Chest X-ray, AP view. Patient: 15 years old, sex M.
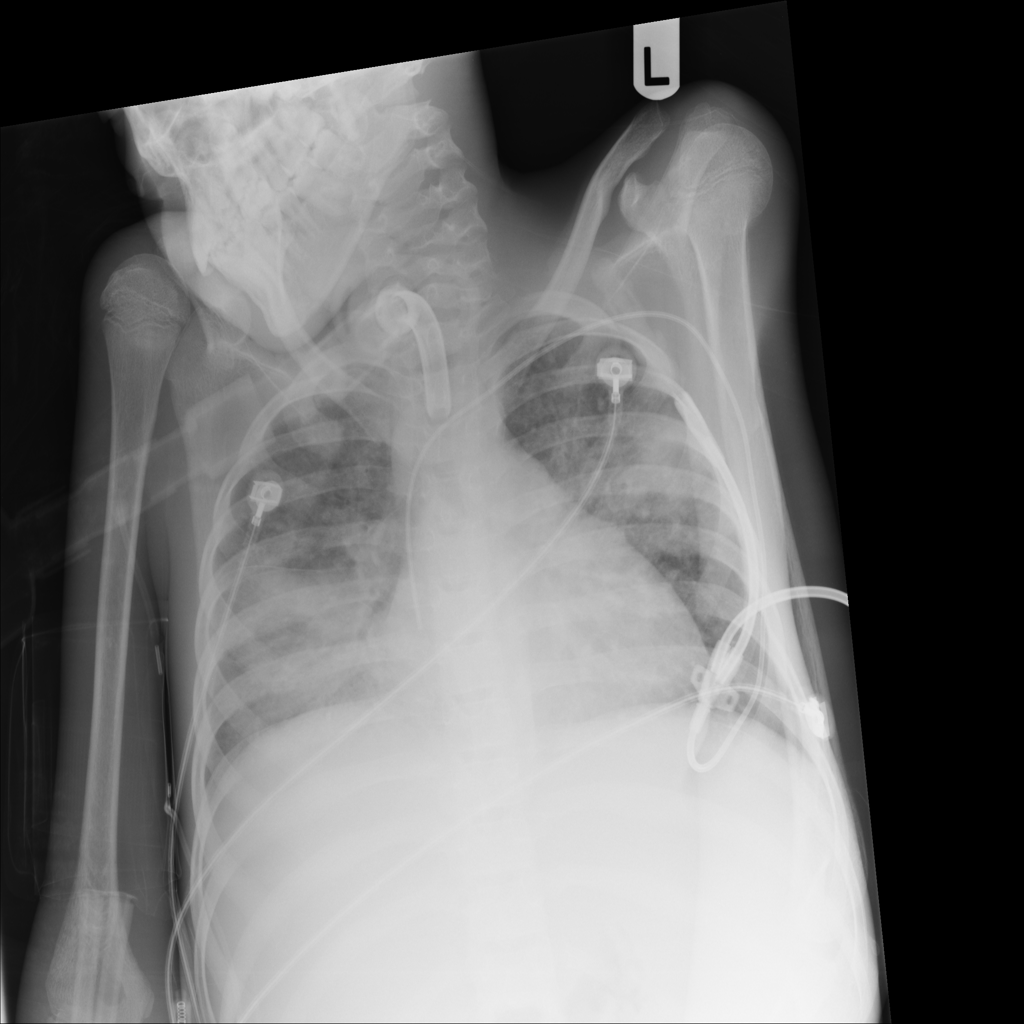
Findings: No Finding